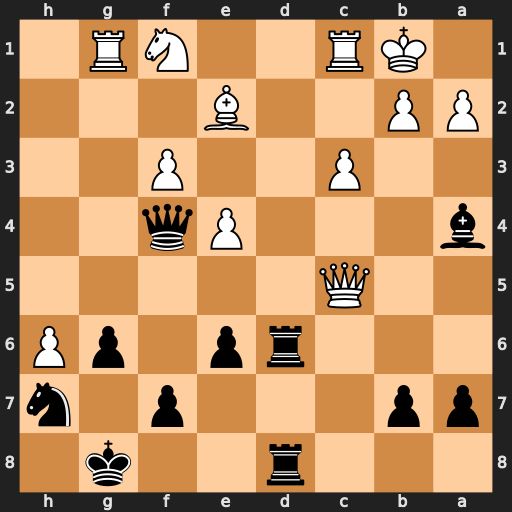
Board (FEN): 3r2k1/pp3p1n/3rp1pP/2Q5/b3Pq2/2P2P2/PP2B3/1KR2NR1
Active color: b
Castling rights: -
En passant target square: -
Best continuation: Qxc1+ Kxc1 Rd1+ Bxd1 Rxd1#